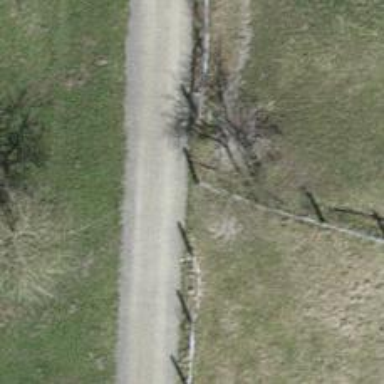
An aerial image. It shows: Fence.